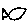
Label: fish